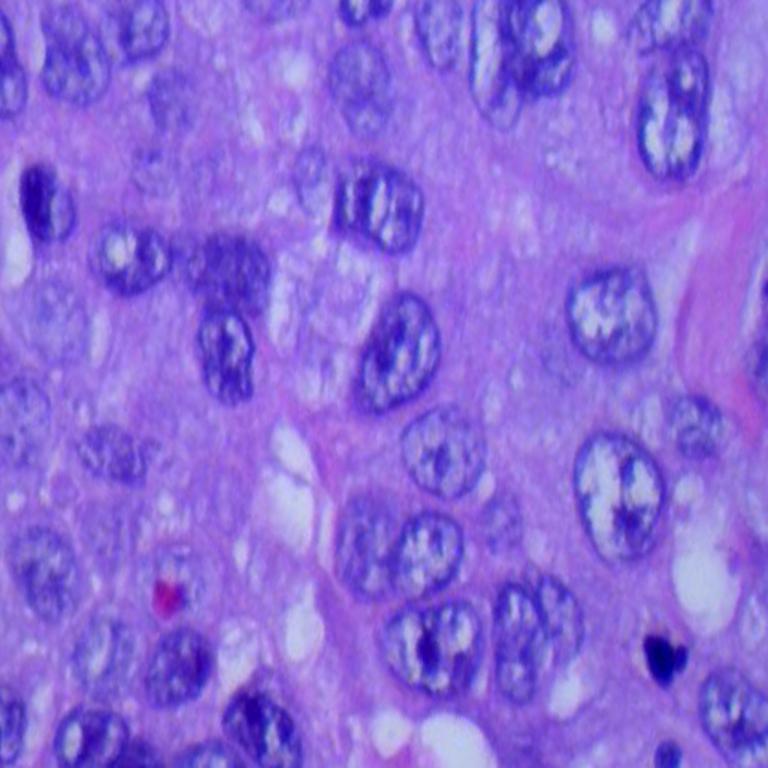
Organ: lung
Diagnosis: squamous carcinomas